Interaction volume radius: 10 \u00c5
Interaction volume height: 10 \u00c5
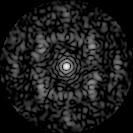
Disorder parameter: 0.6831